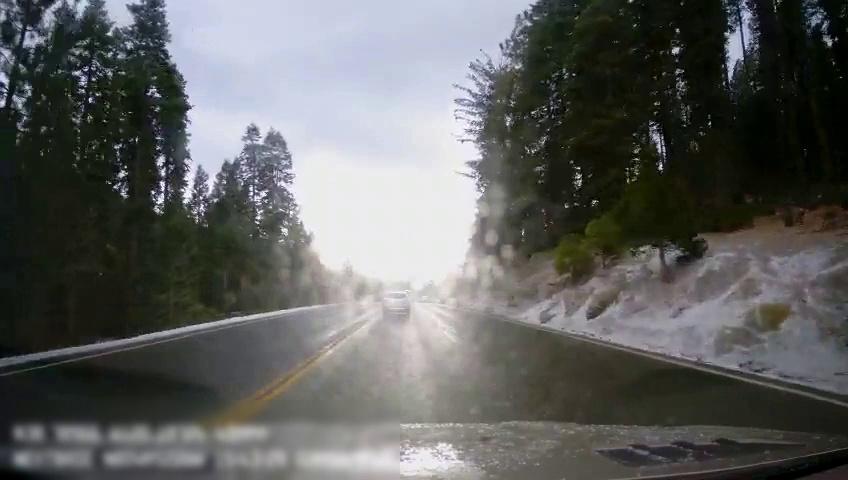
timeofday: Day
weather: Cloudy
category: Drivable Space
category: Vehicles | Car
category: Lanes | Current Lane
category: Lanes | Current Lane
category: Lanes | Opposite Lane
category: Lanes | Opposite Lane
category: Lanes | Current Lane